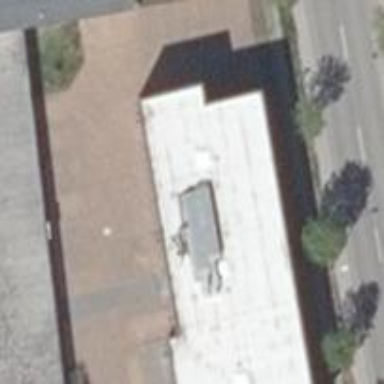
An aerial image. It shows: Commercial building.